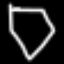
Label: diamond